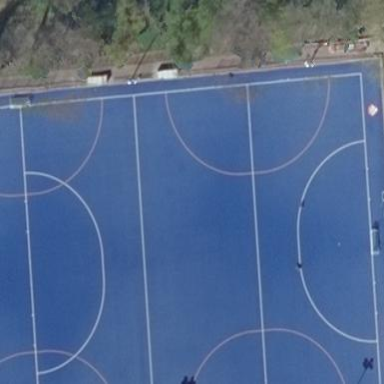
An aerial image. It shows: Blue artificial turf field hockey pitch.